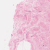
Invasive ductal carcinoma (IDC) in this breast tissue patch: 0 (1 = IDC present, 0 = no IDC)